Question: I want to show Search button in mobile devices keyboards when focusing on search input field in my HTML5 document :

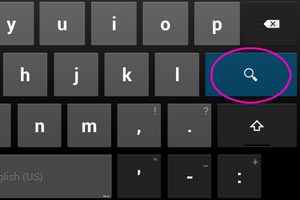
Answer: You can use for 'input' element in HTML page
For example.
'''
<input id="mysearch" type="search" />
'''